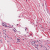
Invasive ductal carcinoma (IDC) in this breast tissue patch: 0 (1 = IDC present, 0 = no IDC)